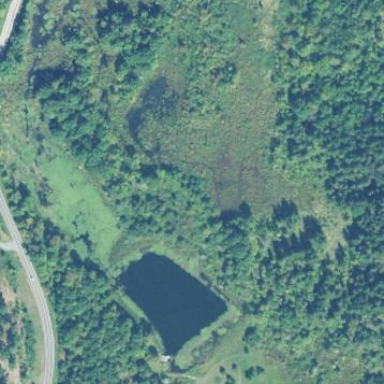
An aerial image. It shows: Serene pond surrounded by nature.